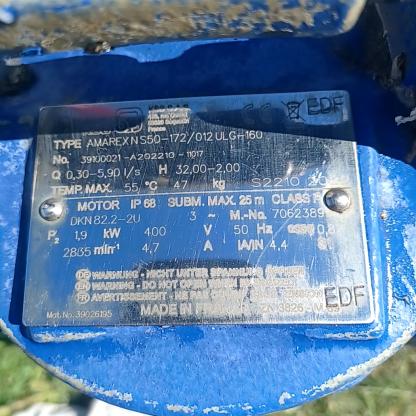
Klasa: tabliczka-znamionowa